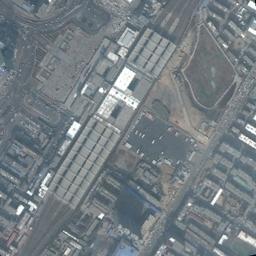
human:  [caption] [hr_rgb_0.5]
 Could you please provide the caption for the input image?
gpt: There are many buildings of different shapes and sizes beside the railway station .

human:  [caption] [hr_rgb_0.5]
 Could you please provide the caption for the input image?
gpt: There is a fully equipped railway station in the city .

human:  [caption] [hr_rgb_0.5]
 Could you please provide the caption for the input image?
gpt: The railway station has some railways and a big building and lots of other buildings are next to the railway station .

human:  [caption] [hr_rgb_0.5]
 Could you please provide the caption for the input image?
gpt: The railway station is next to some buildings and grass .

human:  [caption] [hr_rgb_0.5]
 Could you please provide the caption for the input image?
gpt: There are many buildings and a lake beside the railway station .